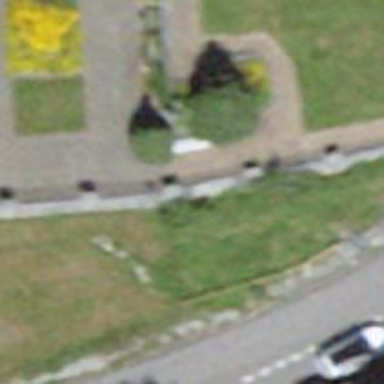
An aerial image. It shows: Retaining wall.